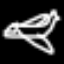
Label: airplane